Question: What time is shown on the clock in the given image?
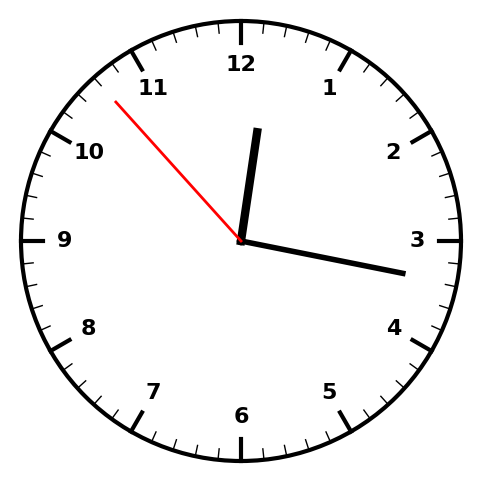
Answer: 12:16:53